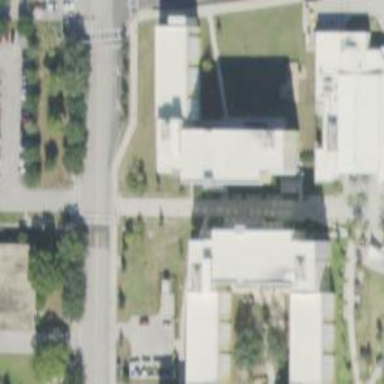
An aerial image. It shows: University building used as dormitory.